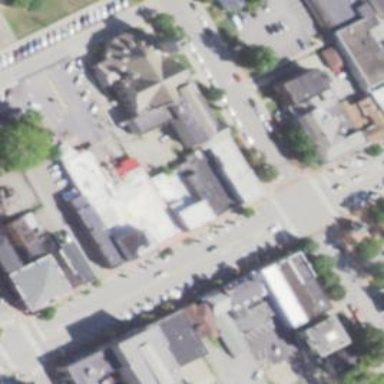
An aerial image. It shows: Town.